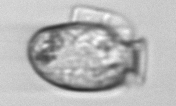
Label: Dinophysis_acuminata